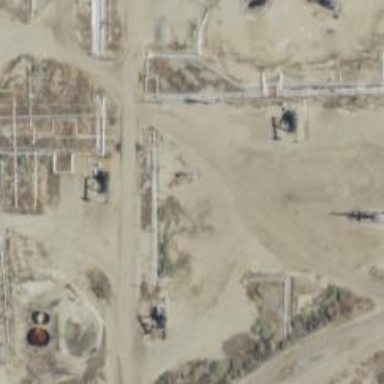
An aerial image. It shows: Petroleum well that is man-made.